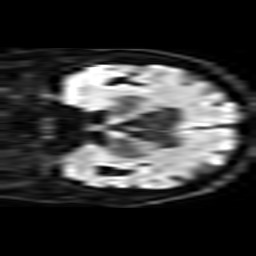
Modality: TRACE
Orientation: coronal
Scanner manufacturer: philips
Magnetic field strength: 3 T
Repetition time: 3.71 s
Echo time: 0.059 s